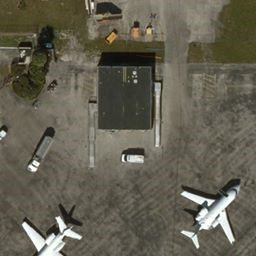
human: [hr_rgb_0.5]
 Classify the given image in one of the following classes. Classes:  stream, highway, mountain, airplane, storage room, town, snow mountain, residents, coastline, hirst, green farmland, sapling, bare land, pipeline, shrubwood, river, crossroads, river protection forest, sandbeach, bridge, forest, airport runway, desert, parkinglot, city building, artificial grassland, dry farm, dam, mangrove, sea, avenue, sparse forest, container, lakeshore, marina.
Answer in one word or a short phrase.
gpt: airplane